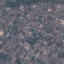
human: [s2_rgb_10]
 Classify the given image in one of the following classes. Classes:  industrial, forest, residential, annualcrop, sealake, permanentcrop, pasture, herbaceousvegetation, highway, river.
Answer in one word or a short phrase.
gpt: Residential